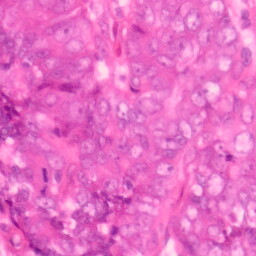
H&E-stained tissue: Colon